Chest X-ray. View position: PA
Patient age: 49
Patient sex: F
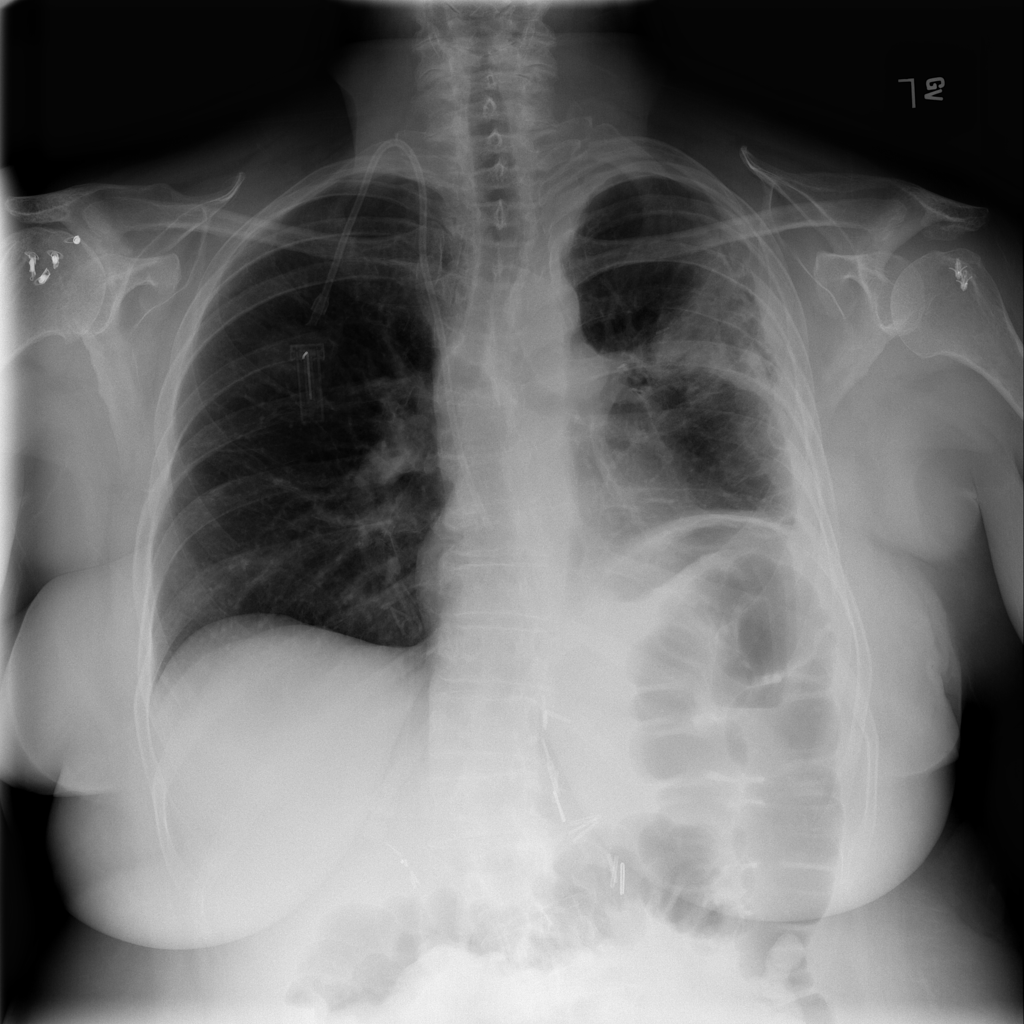
Finding: Pneumothorax